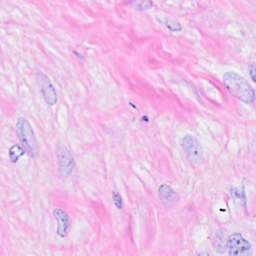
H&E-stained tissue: Breast